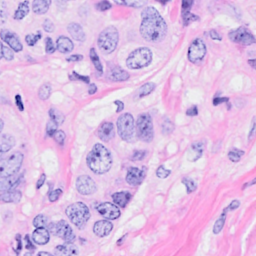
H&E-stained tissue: Breast